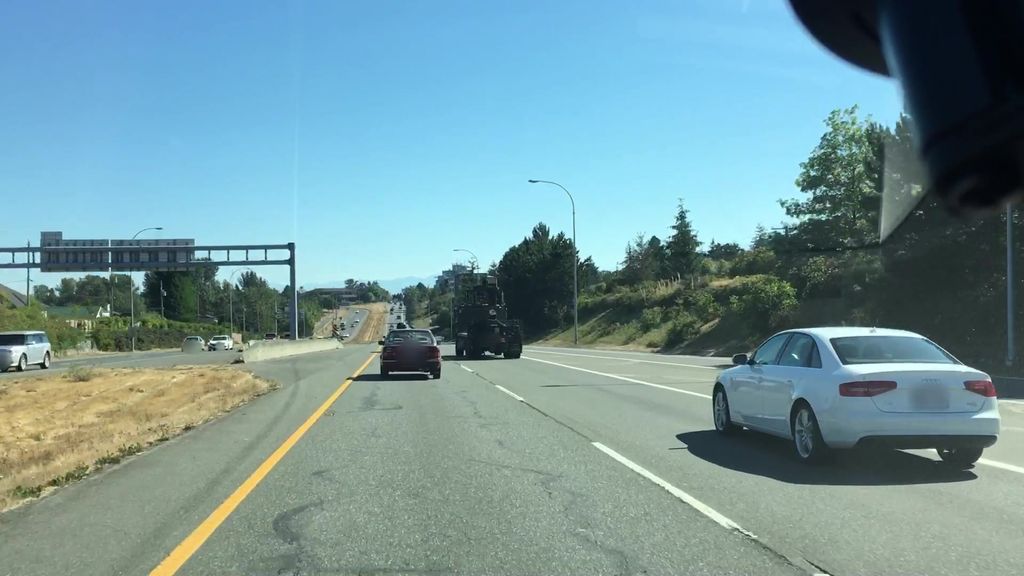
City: victoria